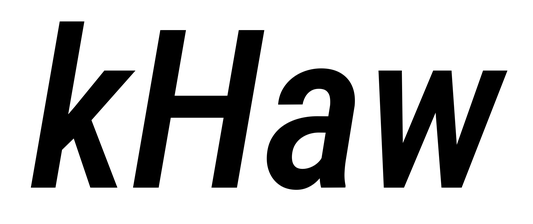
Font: Roboto-Italic_Condensed_Medium_Italic